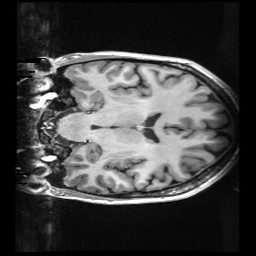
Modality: T1w
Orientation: coronal
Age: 30
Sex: male